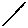
Label: line